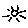
Label: sun